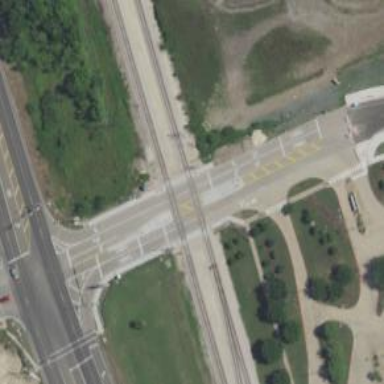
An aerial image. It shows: Crossing for the railway.